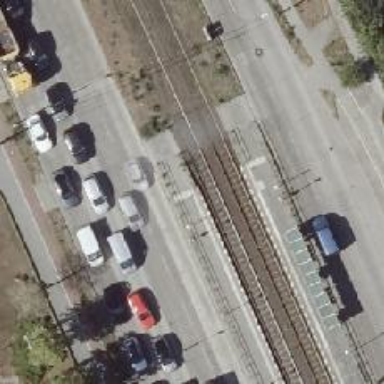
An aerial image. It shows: Platform for public transport with shelter. This platform is for trams and railways.